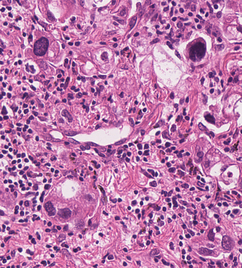
Tumor epithelial tissue: yes
Tumor-associated stroma tissue: yes
Normal tissue: no